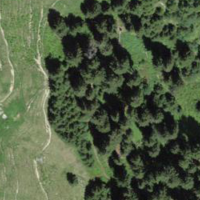
EUNIS habitat code: 43
Species observed at this site:
Caltha palustris